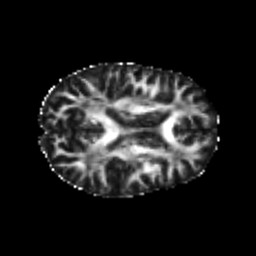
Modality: FA
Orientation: axial
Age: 25
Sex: female
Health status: healthy
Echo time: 0.074 s